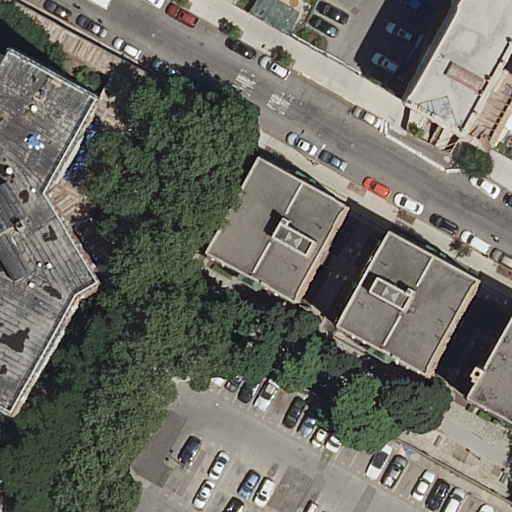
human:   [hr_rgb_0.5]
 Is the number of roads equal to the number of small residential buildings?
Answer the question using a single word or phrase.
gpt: no

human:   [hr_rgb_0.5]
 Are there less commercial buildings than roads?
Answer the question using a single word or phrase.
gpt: yes

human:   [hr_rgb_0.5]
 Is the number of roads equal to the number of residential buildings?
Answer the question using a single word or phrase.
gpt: no

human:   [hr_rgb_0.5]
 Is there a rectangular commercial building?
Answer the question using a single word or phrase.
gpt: no

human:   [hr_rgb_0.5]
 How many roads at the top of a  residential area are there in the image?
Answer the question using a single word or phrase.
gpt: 3

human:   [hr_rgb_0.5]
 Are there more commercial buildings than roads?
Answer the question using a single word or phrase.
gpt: no

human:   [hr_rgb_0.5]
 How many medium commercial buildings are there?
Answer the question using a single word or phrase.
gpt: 0

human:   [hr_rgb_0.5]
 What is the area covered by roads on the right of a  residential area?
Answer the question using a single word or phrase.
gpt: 0m2

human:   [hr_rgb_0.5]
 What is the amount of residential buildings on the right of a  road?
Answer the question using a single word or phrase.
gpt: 2

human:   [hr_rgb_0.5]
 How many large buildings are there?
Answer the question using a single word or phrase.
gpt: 2

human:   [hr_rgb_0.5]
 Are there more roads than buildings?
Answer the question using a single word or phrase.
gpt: no

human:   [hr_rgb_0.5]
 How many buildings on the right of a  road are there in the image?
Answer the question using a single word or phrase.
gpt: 3

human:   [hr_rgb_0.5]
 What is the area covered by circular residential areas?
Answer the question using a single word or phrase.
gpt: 0m2

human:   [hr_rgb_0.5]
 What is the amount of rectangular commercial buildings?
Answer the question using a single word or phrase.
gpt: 0

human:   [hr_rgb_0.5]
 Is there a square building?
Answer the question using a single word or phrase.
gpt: no

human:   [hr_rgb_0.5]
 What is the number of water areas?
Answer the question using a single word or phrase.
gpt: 0

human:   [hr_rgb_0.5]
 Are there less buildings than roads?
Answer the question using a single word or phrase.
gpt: no

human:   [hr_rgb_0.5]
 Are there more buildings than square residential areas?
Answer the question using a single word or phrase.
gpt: yes

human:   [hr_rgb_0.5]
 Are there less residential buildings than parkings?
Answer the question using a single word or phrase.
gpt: no

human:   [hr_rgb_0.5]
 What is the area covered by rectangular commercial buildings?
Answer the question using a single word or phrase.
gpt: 0m2

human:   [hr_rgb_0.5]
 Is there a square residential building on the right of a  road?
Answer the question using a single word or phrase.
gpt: no

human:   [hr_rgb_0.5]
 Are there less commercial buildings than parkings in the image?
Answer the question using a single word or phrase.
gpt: yes

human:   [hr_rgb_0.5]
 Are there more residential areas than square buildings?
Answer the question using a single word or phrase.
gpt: yes

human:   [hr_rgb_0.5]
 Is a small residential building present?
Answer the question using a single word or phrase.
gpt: no

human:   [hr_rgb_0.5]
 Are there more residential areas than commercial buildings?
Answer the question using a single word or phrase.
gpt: yes

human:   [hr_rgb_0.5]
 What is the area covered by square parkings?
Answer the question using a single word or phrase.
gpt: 0m2

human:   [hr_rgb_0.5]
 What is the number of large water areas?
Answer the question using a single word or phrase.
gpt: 0

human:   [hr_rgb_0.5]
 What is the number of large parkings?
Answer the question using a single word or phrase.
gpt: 2

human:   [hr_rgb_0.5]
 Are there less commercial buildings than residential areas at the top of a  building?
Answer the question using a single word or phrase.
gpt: yes

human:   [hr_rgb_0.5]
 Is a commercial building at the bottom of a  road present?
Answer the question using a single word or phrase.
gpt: no

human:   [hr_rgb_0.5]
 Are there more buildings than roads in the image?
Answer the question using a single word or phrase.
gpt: yes

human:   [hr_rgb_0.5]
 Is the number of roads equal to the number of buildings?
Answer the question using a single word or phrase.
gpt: no

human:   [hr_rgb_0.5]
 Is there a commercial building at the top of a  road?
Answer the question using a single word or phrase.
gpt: no

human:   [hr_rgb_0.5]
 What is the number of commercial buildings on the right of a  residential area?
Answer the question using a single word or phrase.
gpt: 0

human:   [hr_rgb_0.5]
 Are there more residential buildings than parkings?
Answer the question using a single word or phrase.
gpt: yes

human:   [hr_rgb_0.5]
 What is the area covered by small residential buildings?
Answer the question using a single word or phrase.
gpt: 0m2